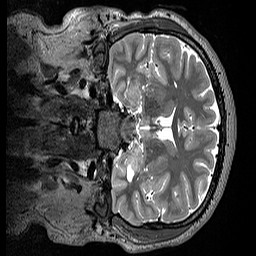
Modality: T2w
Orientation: coronal
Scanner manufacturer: siemens
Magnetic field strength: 3 T
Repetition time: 3.2 s
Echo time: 0.451 s